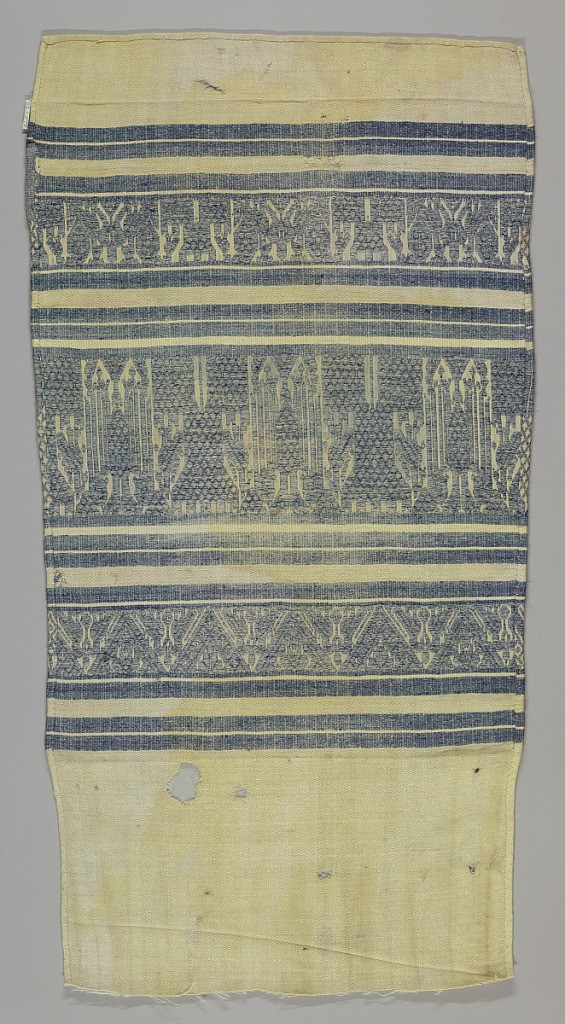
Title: Towel fragment
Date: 17th–18th century
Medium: cotton Technique: twill with supplementary wefts forming pattern
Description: Bands of pattern containing a double-headed eagle and a castle with peacocks.